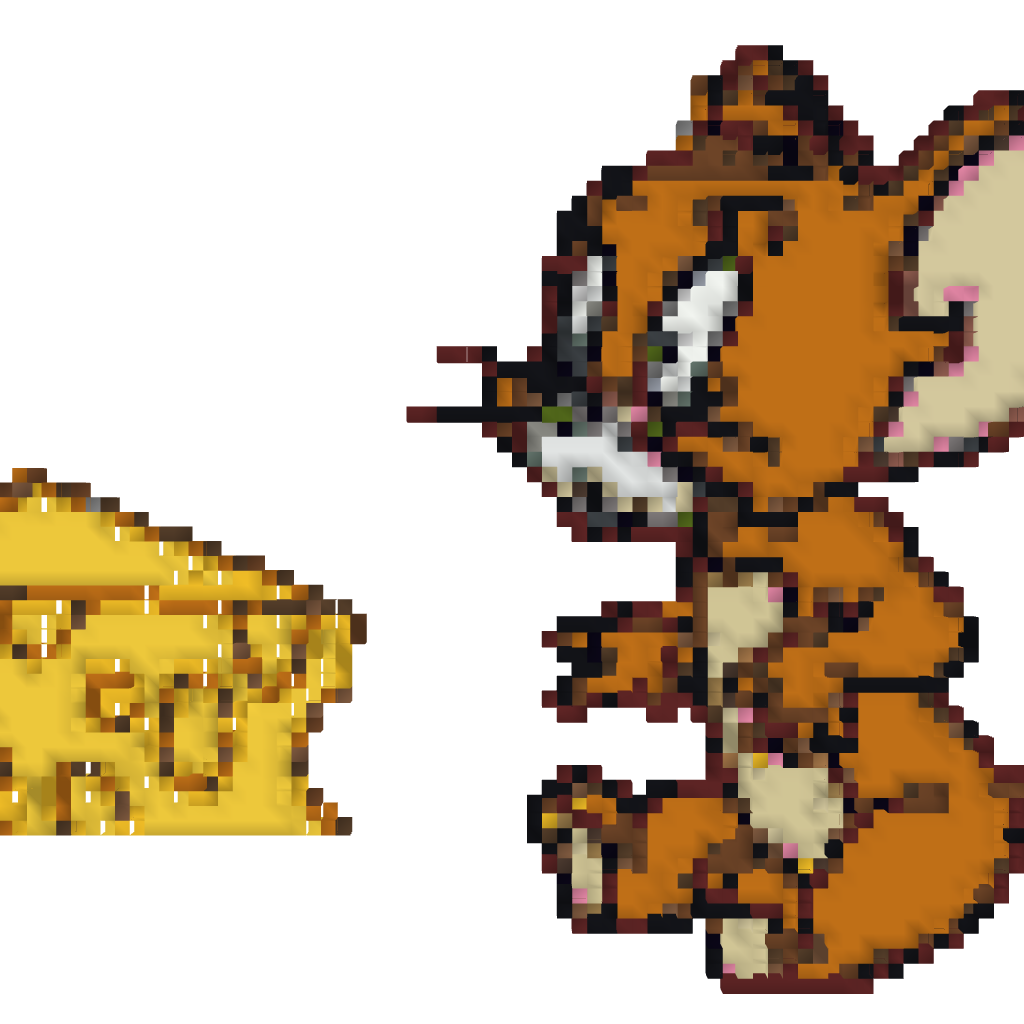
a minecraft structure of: Jerry